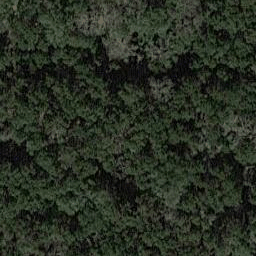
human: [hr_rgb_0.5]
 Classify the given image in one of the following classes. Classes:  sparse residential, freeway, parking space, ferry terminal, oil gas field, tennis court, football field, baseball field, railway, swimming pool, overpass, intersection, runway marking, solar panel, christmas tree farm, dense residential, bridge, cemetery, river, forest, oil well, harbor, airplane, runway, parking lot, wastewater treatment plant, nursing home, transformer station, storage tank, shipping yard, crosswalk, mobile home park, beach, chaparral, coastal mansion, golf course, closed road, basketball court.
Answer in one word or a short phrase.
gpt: forest